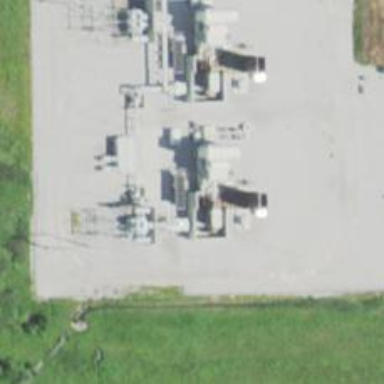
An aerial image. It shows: Gas turbine generator is in use.